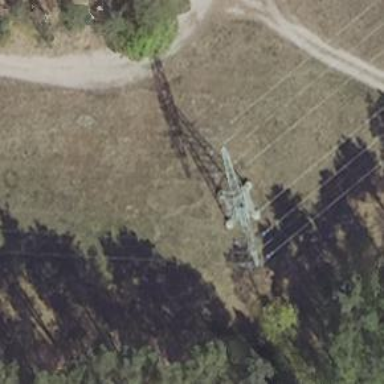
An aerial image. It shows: Power line in the image.